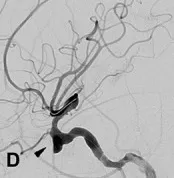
(F) Post-treatment radioscopic anteroposterior view of the placed coils (white arrow head) and stent (white arrow) for the stent-assisted coiling procedures.
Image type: radiology (x_ray)